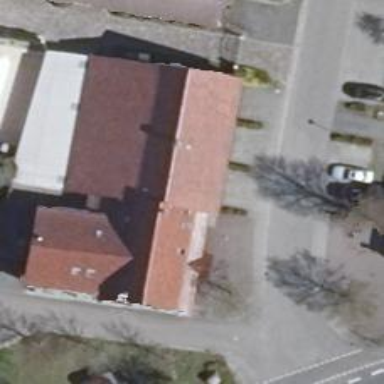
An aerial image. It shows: Restaurant.